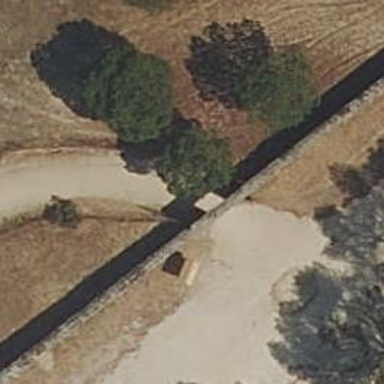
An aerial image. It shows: Entrance with barrier.